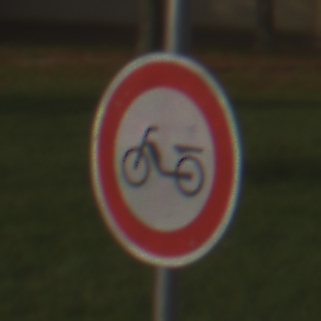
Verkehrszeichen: VerbotMofas
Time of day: SunriseSunset
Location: Outdoor (Special)
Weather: Clear
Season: NotSpecified
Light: Natural